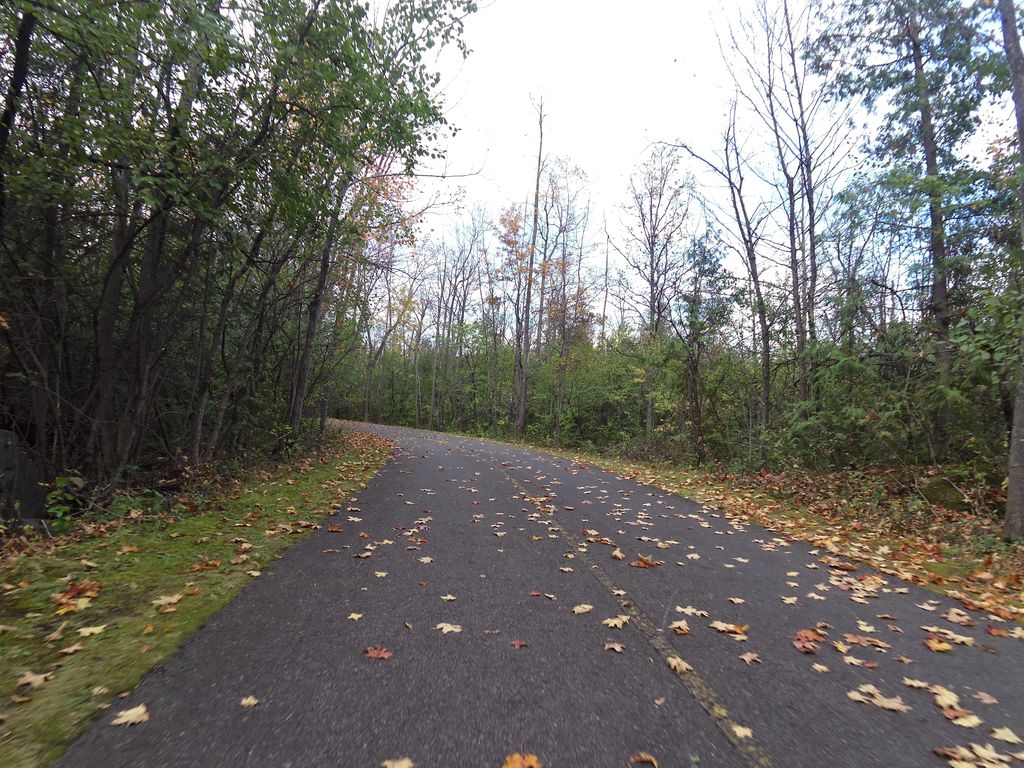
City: ottawa-gatineau